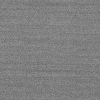
Atmospheric dust classification: dusty